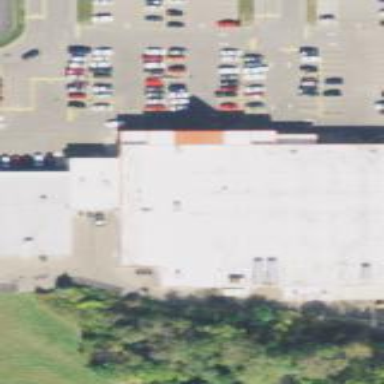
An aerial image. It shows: Retail building.